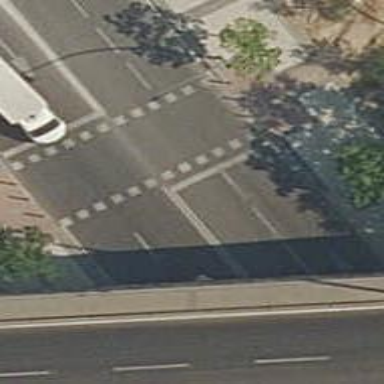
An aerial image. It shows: Footway with traffic signals at crossing.